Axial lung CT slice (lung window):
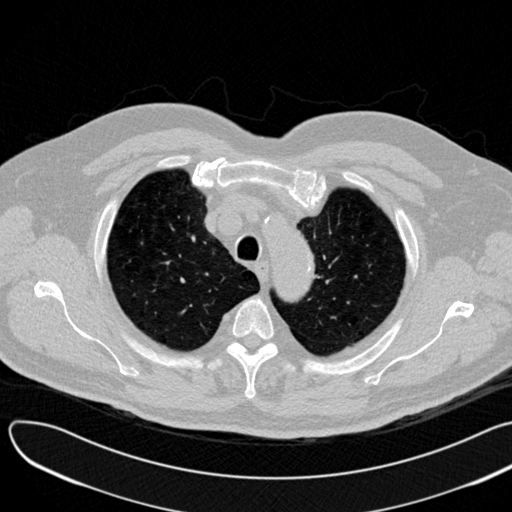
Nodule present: no